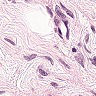
Metastatic tissue present: no